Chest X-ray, PA view. Patient: 55 years old, sex M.
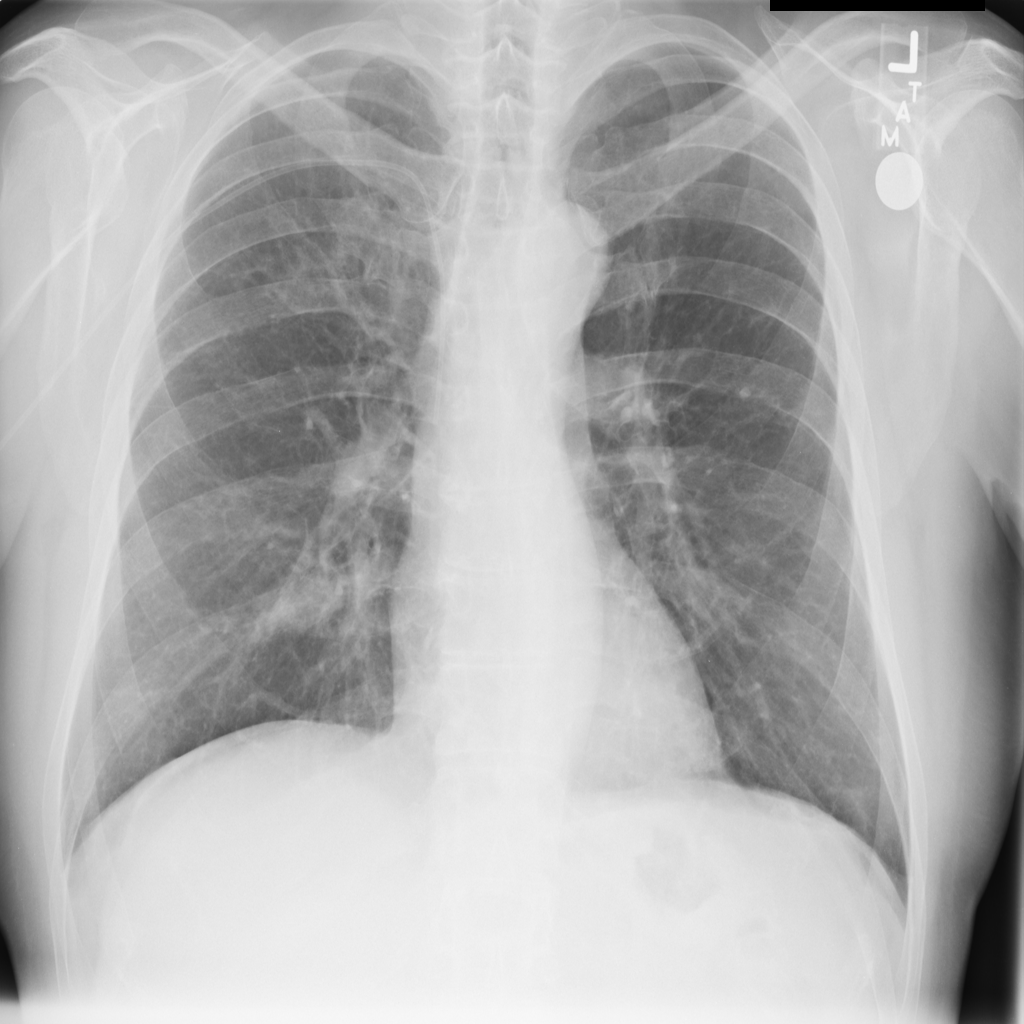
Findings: No Finding